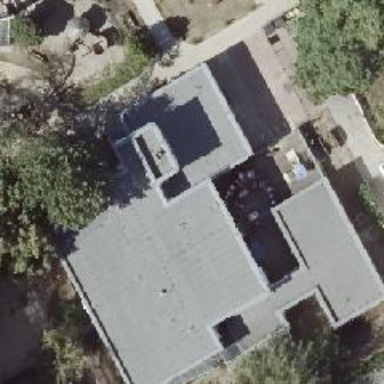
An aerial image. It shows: Part of building.